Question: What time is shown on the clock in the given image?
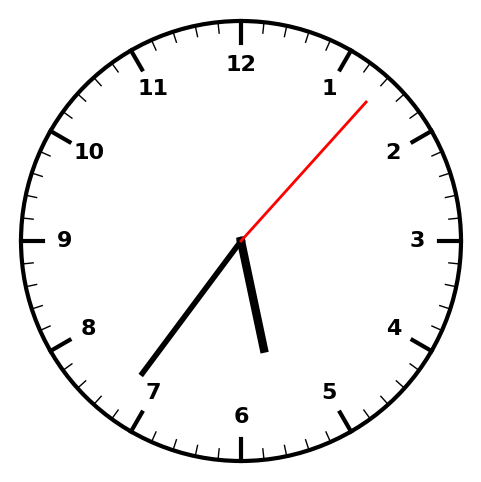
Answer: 05:36:07